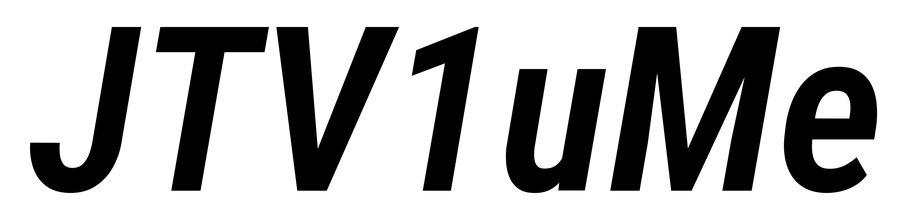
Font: Roboto-Italic_Condensed_SemiBold_Italic